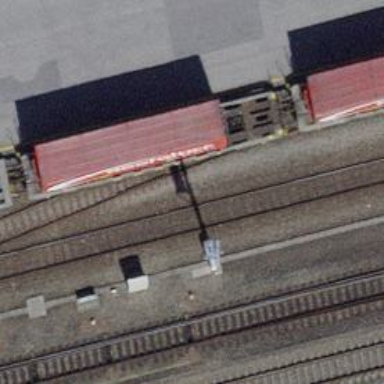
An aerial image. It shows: Railway switch.